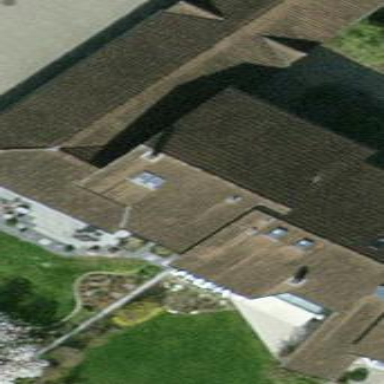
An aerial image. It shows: Terrace building.